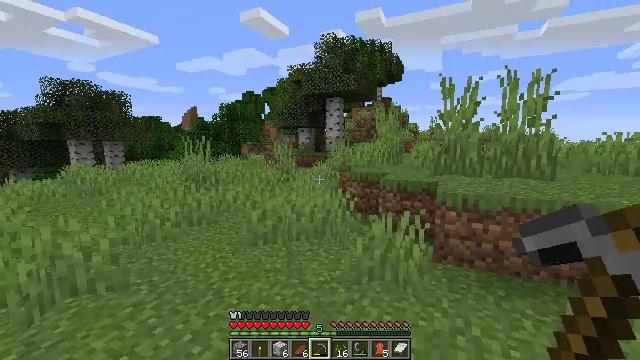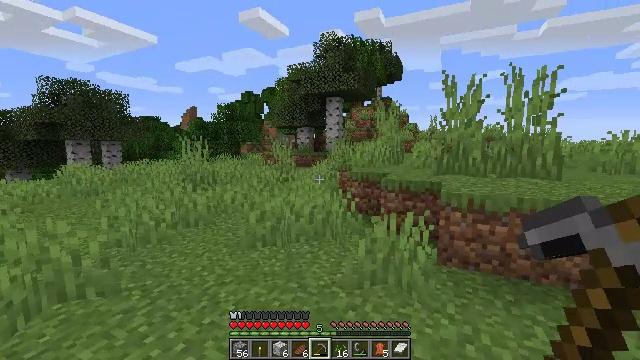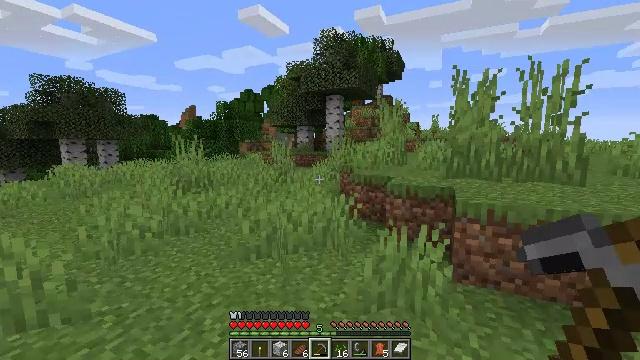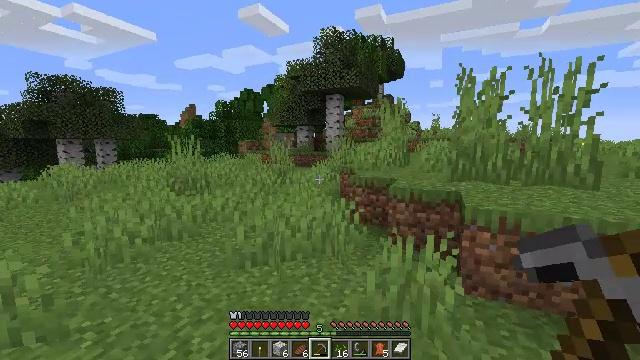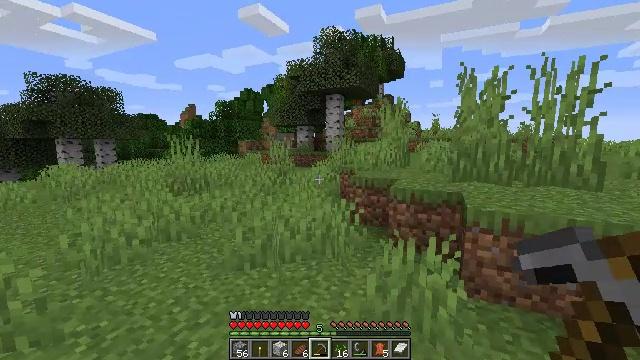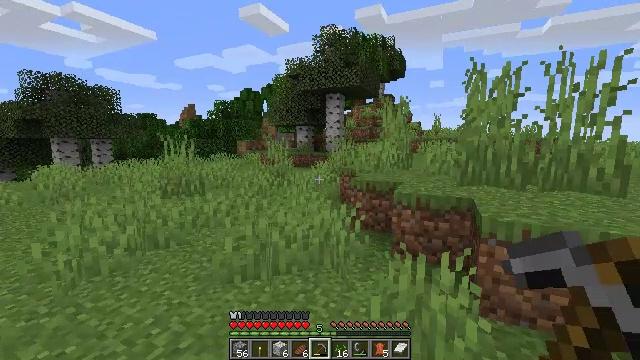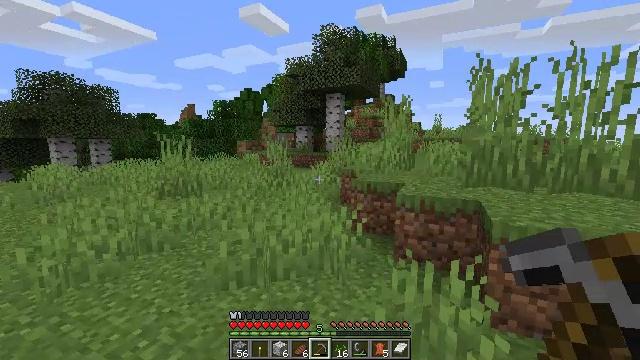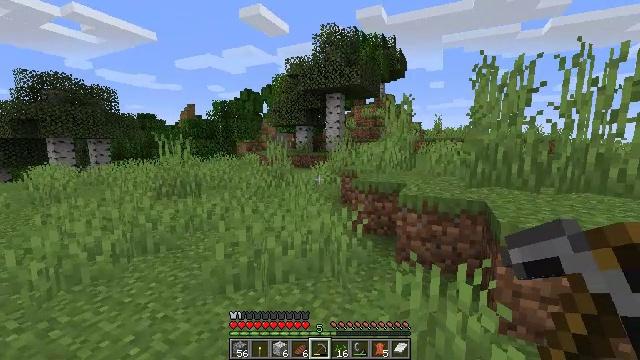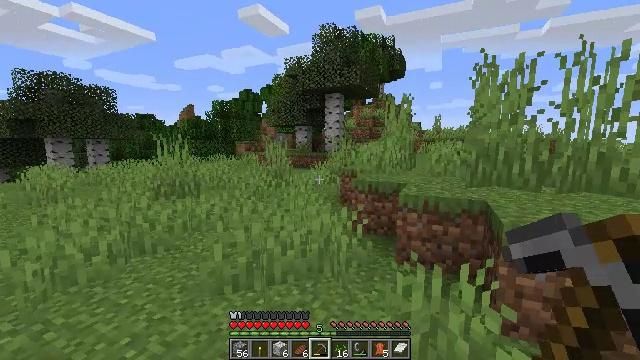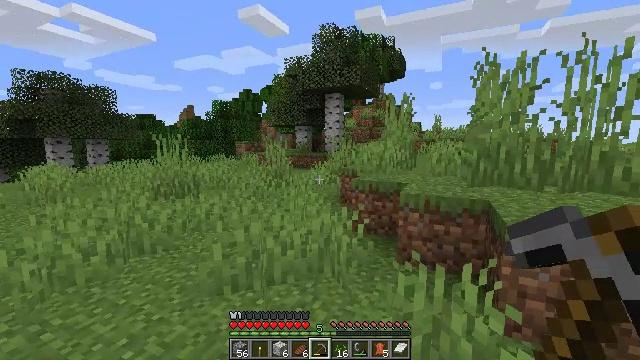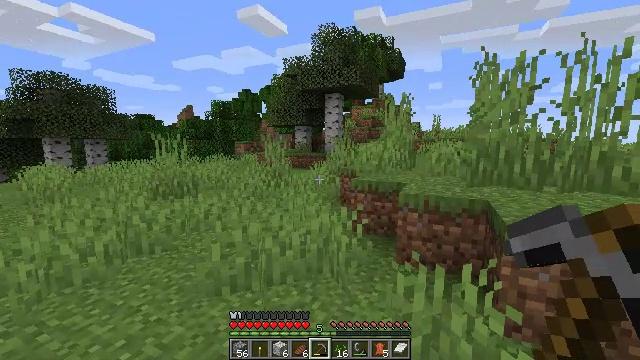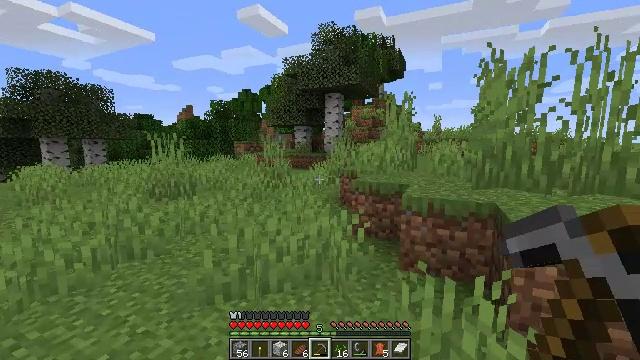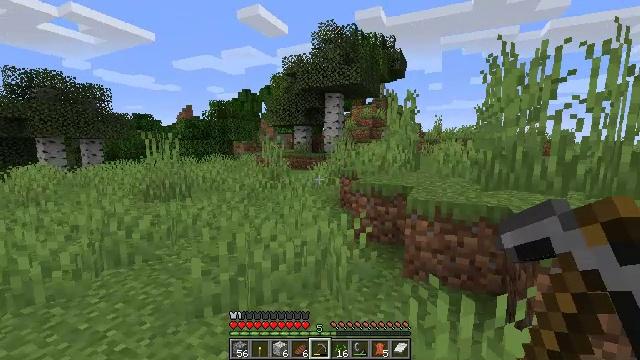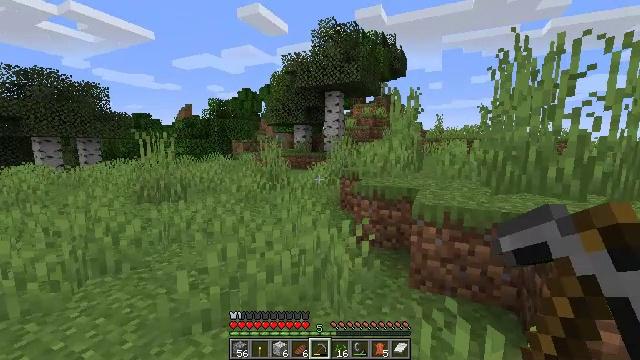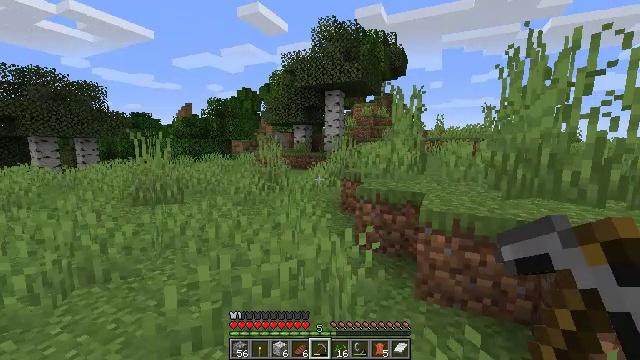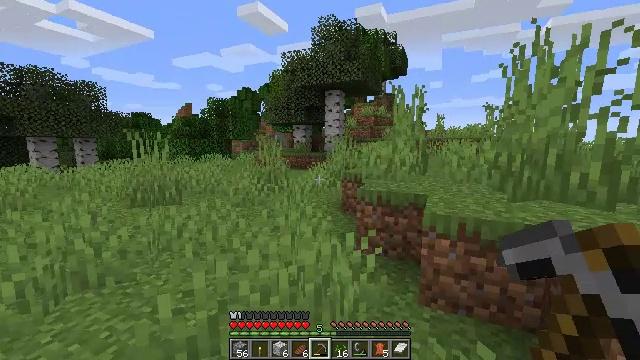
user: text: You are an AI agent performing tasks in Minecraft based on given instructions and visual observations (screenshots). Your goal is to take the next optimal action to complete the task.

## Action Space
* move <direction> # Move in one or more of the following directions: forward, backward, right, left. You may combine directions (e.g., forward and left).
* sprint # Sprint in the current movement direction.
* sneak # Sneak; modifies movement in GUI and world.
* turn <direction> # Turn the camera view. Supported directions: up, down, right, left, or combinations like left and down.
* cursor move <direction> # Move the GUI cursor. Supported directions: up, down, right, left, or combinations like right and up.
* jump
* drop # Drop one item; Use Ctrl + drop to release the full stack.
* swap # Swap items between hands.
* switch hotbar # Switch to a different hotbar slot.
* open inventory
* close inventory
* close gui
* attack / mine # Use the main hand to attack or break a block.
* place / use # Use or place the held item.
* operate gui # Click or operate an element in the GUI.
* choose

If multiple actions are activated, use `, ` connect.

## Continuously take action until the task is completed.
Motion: motion action
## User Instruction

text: Mine the birch log from the tree.
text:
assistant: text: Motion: move forward
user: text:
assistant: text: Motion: move forward
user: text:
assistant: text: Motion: move forward
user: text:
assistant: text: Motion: move forward
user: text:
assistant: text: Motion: move forward
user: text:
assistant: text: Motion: no_op
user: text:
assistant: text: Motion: no_op
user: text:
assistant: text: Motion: no_op
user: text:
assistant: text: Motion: no_op
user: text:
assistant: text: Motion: move forward
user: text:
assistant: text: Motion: move forward
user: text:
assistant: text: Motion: move forward
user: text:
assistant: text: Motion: move forward
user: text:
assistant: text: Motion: move forward
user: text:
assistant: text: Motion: move forward
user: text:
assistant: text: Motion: move forward
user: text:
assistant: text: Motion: move forward
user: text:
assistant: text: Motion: move forward
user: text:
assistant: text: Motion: move forward
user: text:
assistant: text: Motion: move forward
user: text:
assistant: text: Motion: move forward
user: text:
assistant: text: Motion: move forward
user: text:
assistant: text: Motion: move forward
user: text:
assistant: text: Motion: move forward
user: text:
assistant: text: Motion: move forward
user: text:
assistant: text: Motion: move forward
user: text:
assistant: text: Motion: move forward
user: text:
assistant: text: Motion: move forward
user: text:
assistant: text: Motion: move forward
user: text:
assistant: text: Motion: move forward